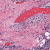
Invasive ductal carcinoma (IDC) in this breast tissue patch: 0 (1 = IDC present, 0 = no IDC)